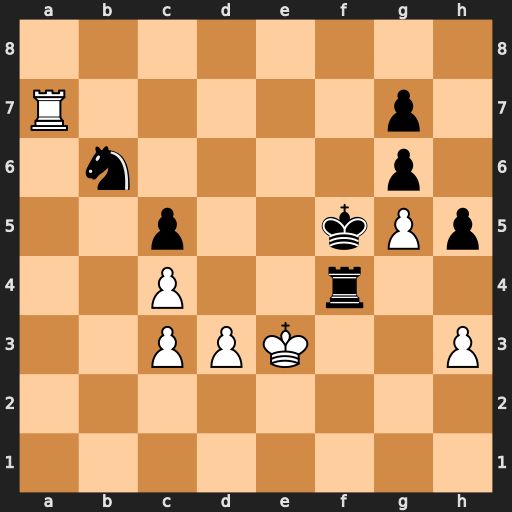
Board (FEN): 8/R5p1/1n4p1/2p2kPp/2P2r2/2PPK2P/8/8
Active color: w
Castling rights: -
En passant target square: -
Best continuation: Rf7+ Kxg5 Rxf4